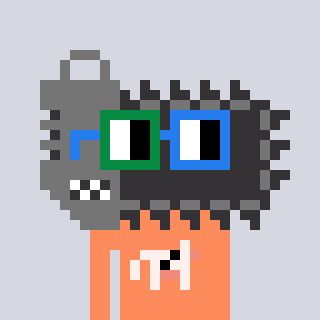
a pixel art character with square green and blue glasses, a chainsaw-shaped head and a peachy-colored body on a cool background